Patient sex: M
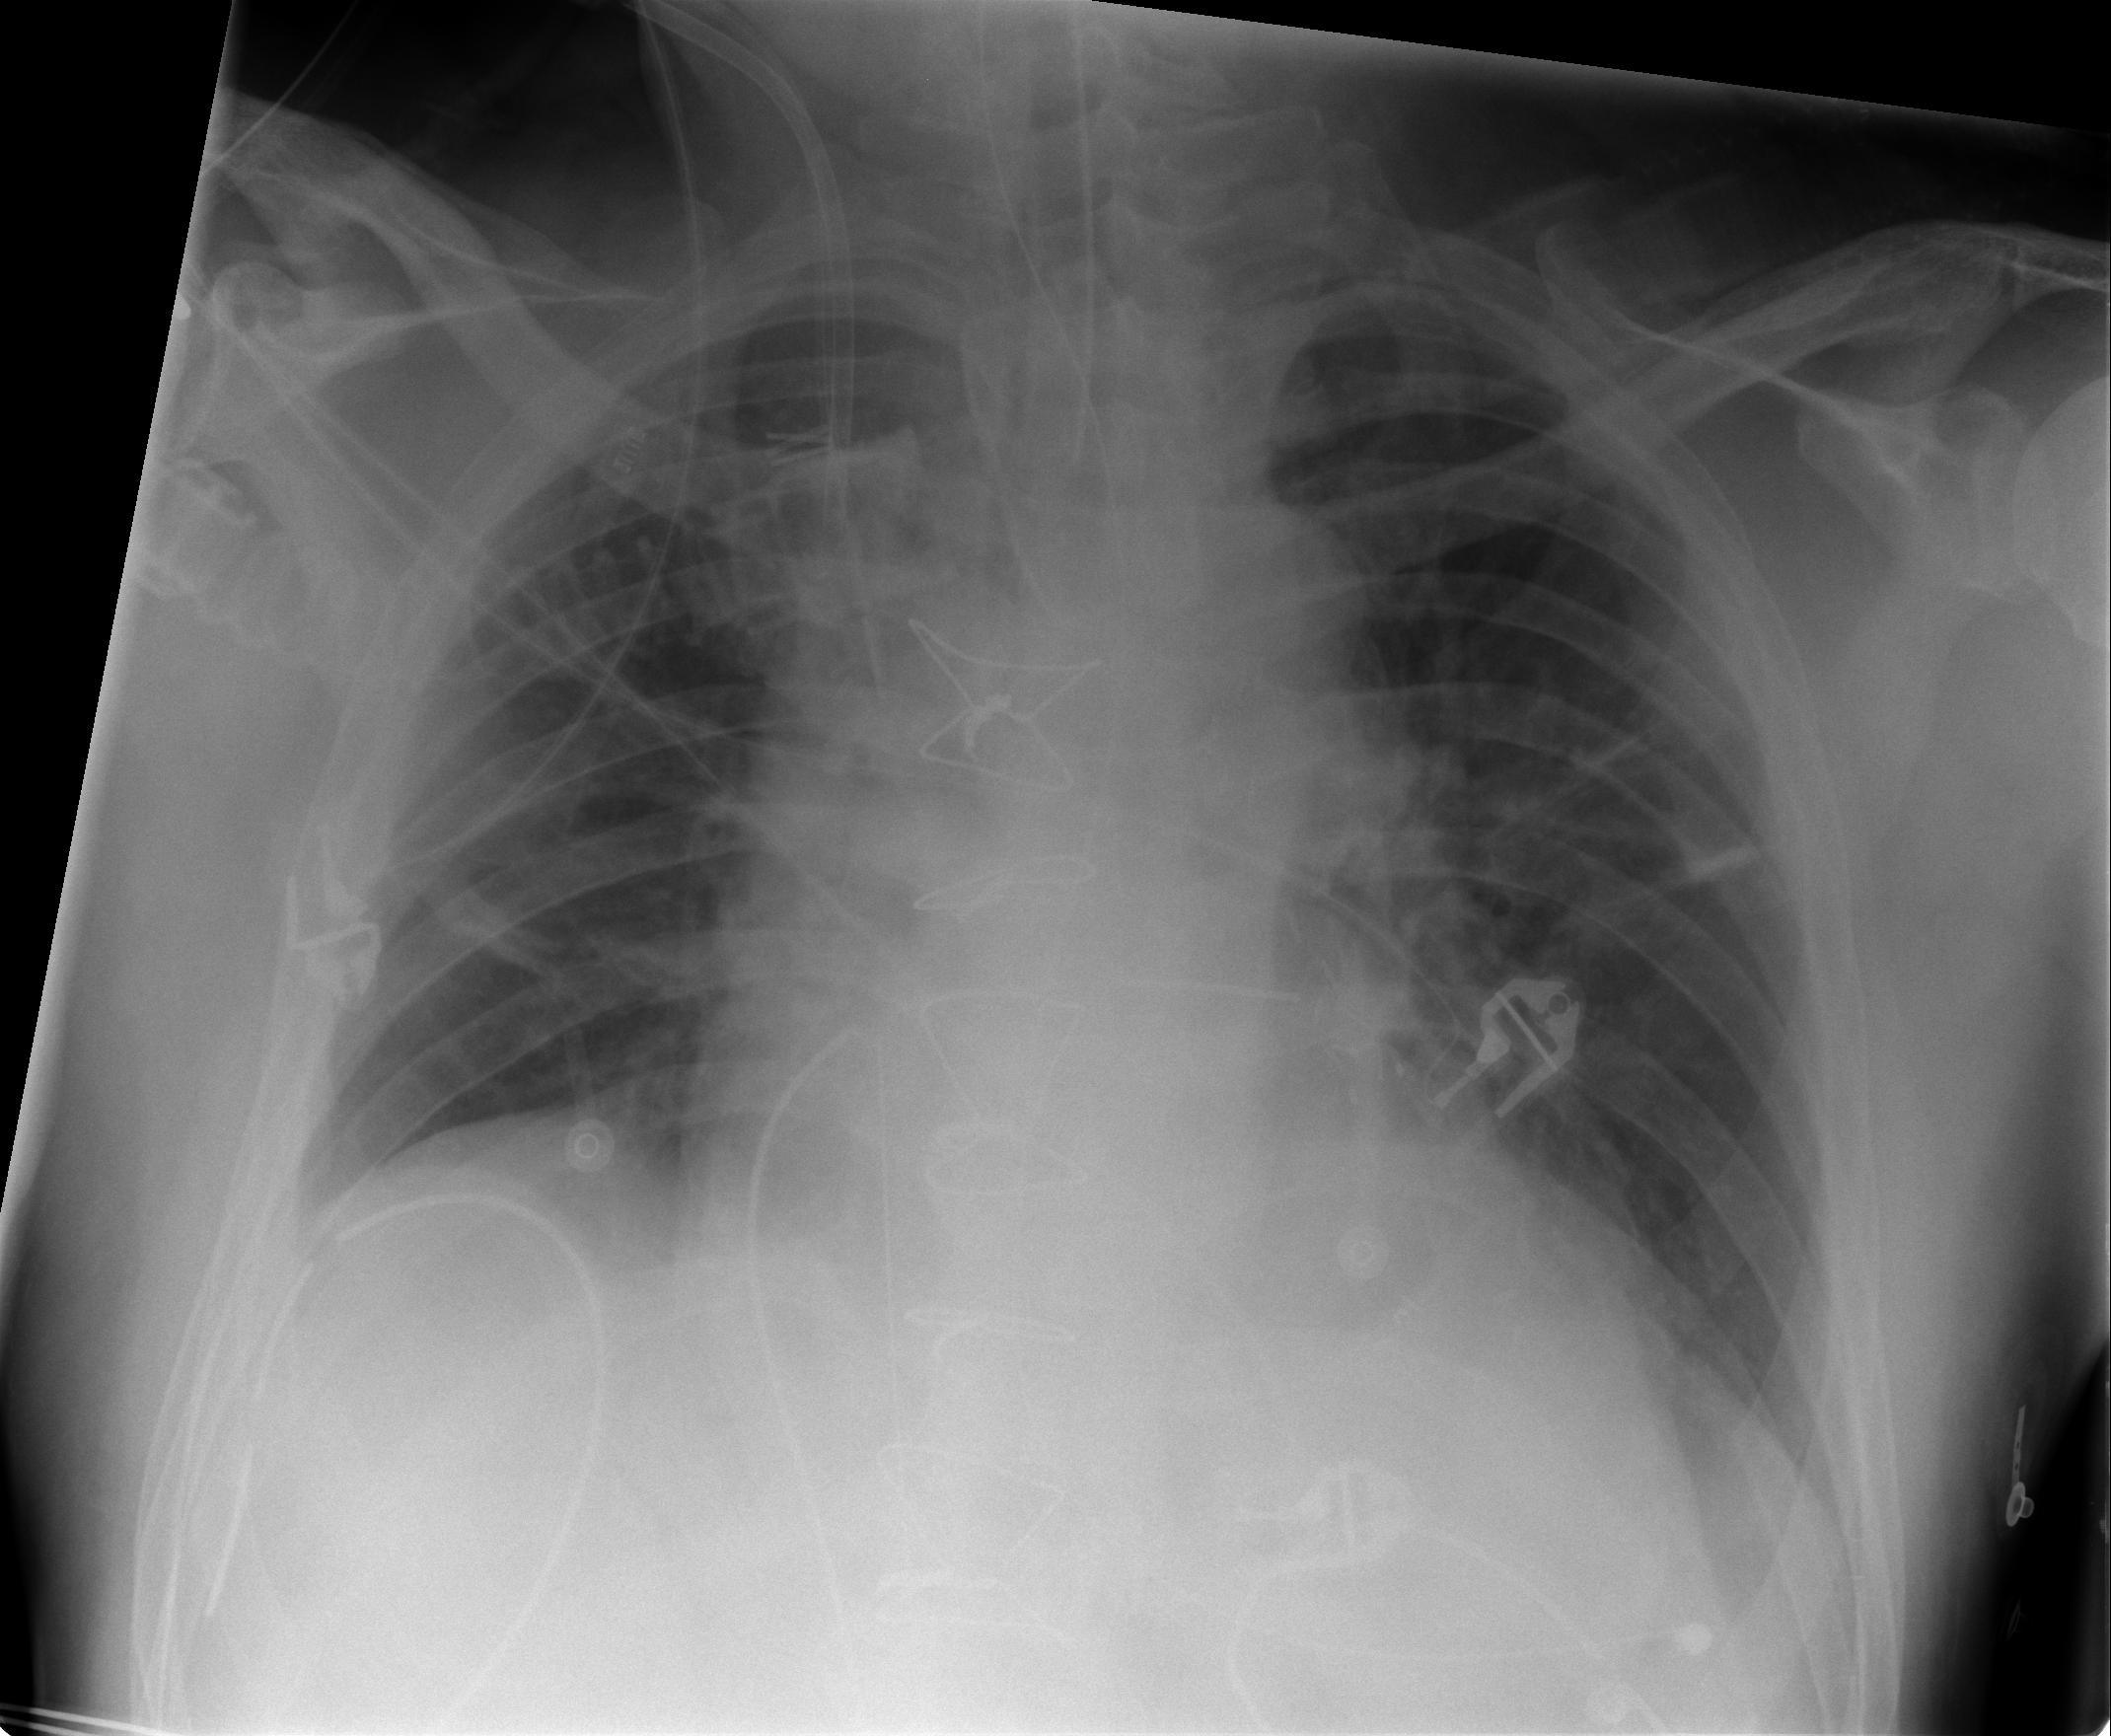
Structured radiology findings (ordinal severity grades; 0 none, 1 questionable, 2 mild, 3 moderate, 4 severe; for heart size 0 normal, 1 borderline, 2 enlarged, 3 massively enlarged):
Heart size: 0
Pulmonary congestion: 1
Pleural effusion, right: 0
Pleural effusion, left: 0
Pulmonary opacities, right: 0
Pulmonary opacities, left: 0
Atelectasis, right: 2
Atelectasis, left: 2